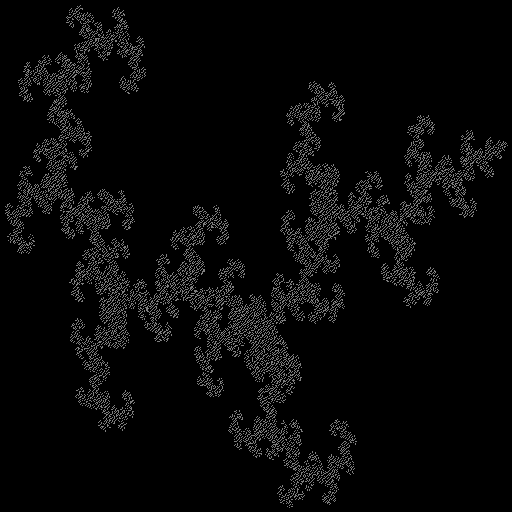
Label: a2